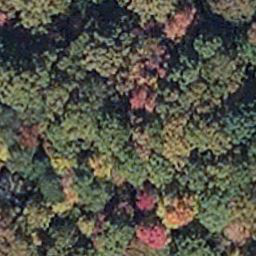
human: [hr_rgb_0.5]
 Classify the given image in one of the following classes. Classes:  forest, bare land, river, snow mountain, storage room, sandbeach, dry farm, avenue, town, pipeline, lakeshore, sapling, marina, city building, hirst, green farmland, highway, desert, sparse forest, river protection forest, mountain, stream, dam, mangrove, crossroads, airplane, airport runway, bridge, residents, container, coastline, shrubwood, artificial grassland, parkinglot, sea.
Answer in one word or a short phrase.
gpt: mangrove